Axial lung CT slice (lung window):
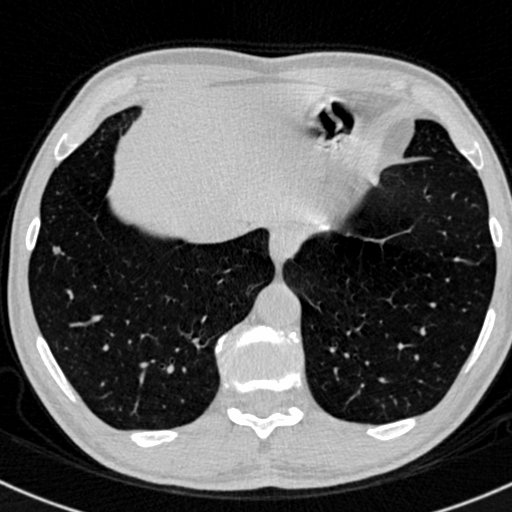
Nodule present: yes
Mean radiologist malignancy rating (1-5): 2